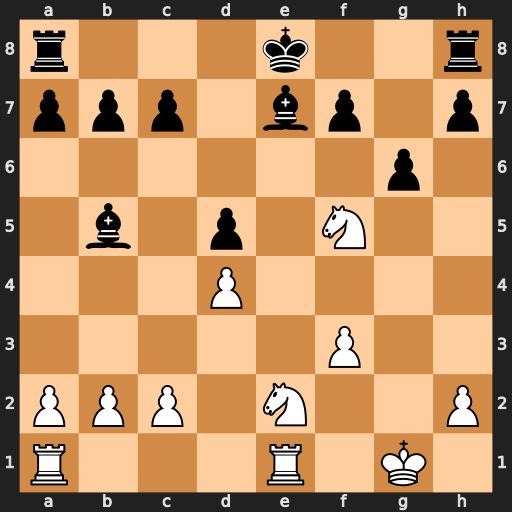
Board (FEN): r3k2r/ppp1bp1p/6p1/1b1p1N2/3P4/5P2/PPP1N2P/R3R1K1
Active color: w
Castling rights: kq
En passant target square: -
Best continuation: Nxe7 Kxe7 Nc3+ Kd7 Nxb5